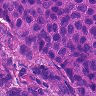
Metastatic tissue present: yes